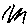
Label: zigzag